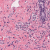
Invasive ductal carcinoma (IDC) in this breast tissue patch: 1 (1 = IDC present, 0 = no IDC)